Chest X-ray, PA view. Patient: 47 years old, sex M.
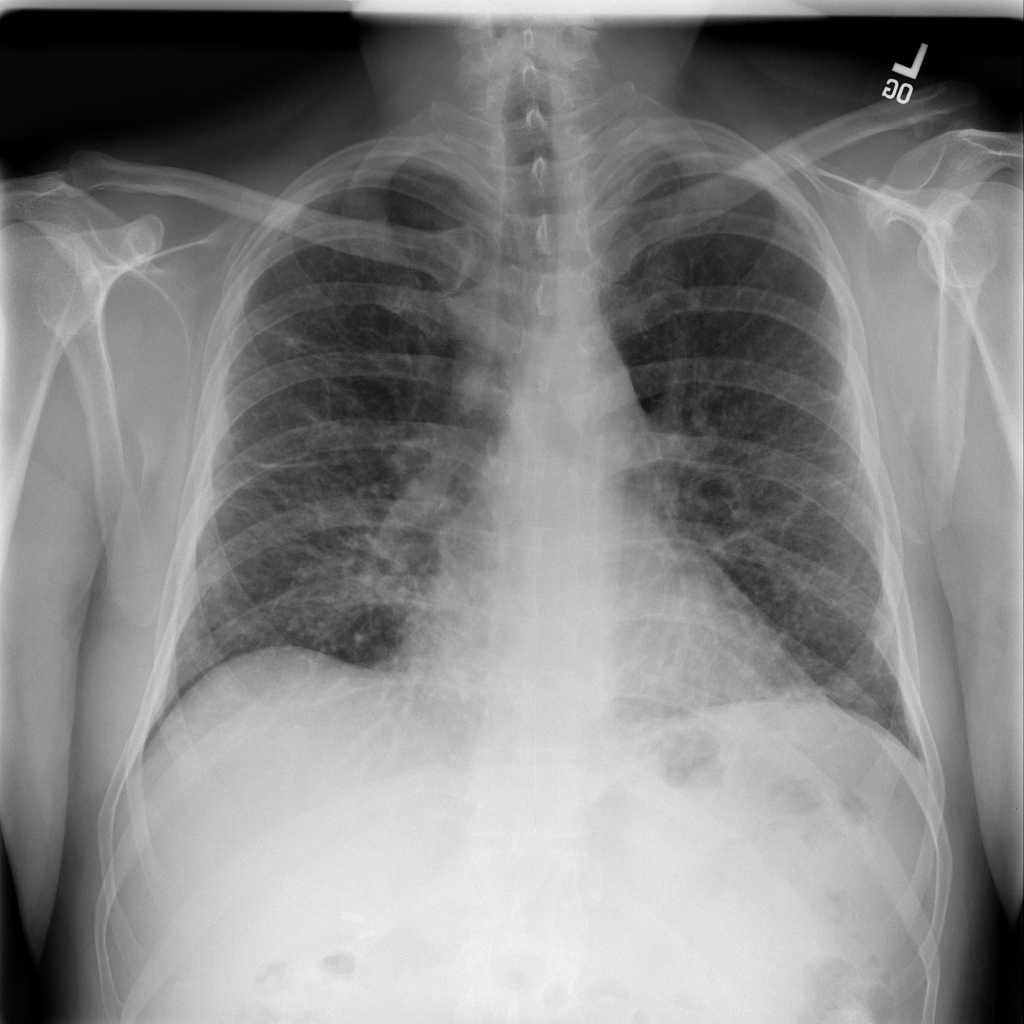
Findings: Fibrosis, Infiltration